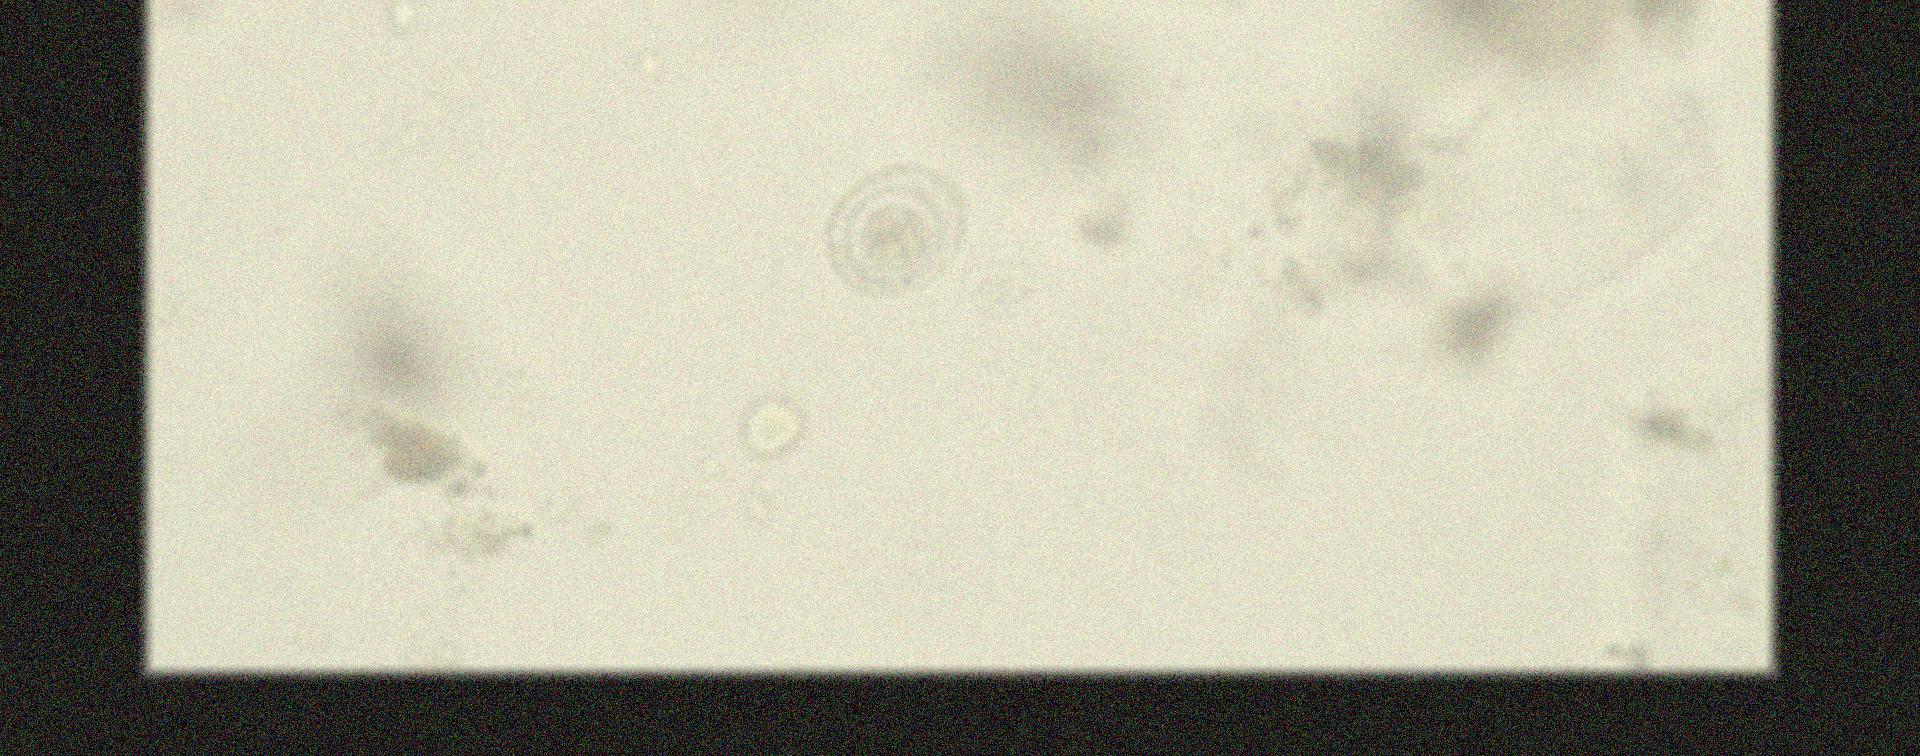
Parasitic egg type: Hymenolepis nana